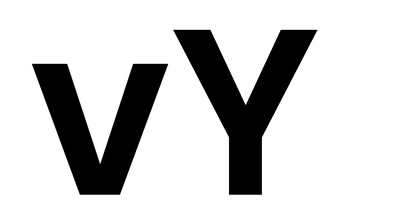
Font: Poppins-SemiBold